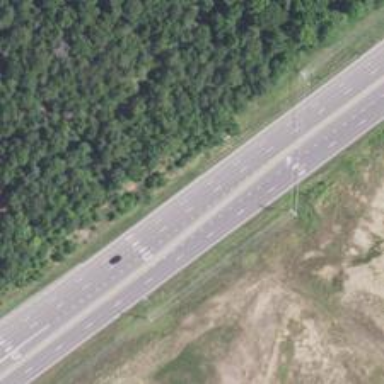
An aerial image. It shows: Primary highway.